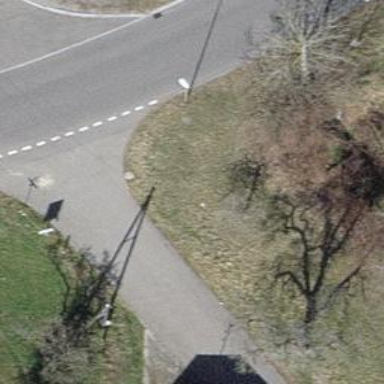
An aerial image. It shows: Bench.